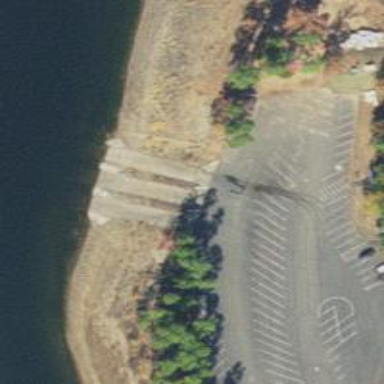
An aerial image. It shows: Slipway on leisure land.